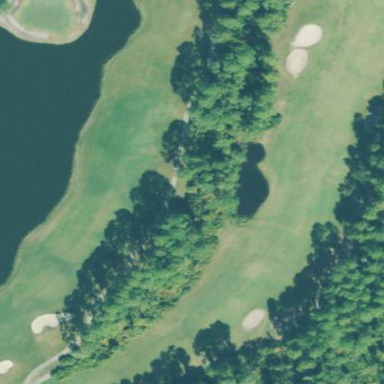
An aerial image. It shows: Golf fairway in the image.